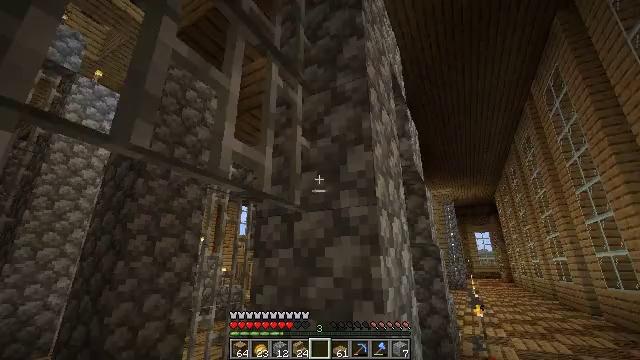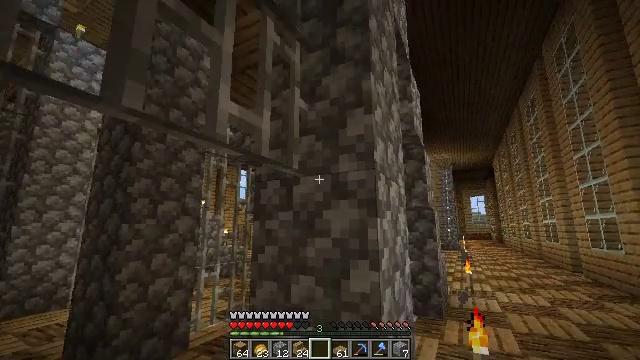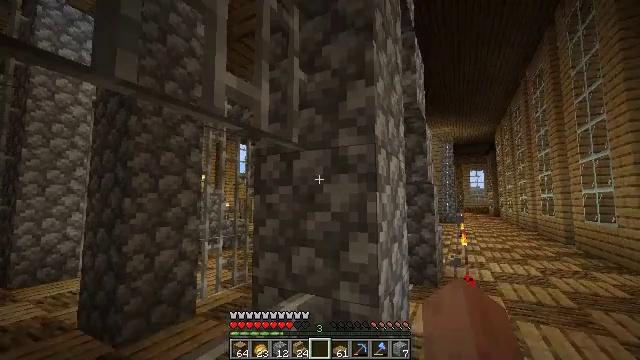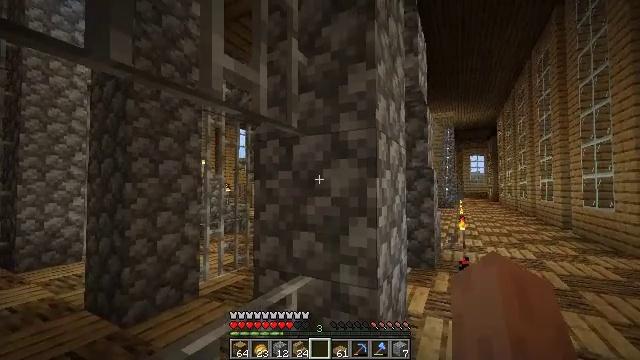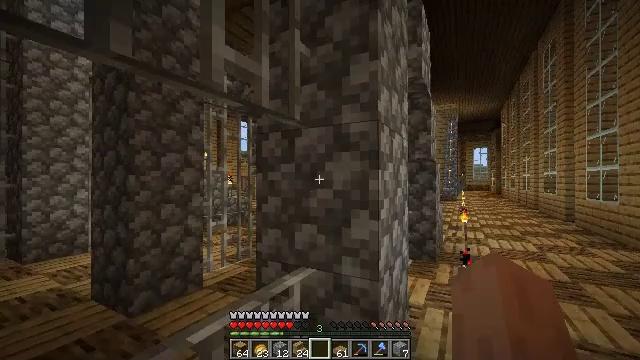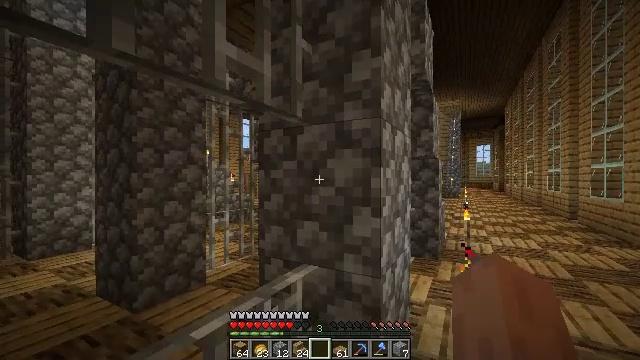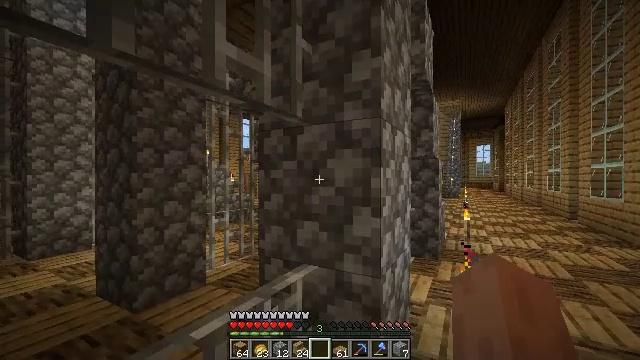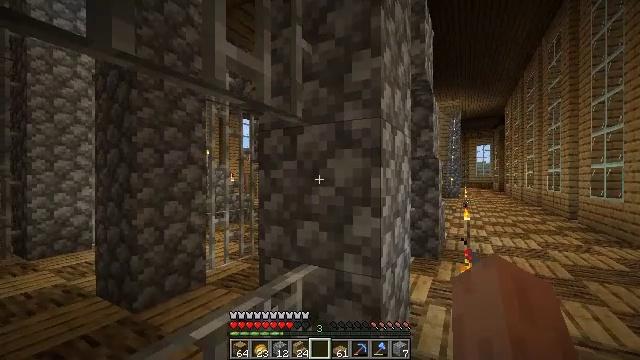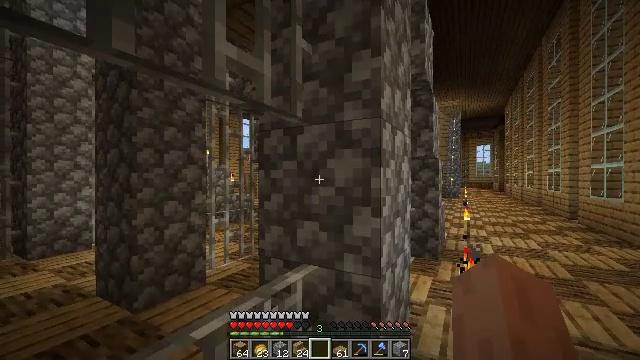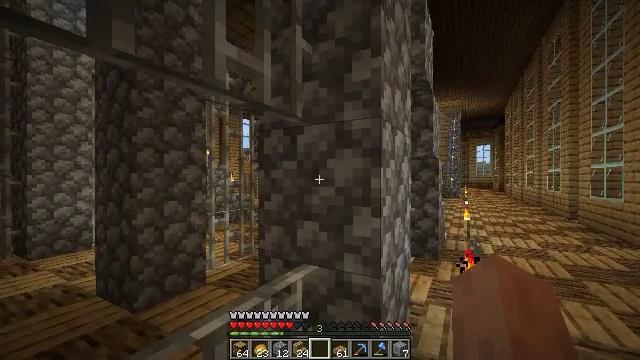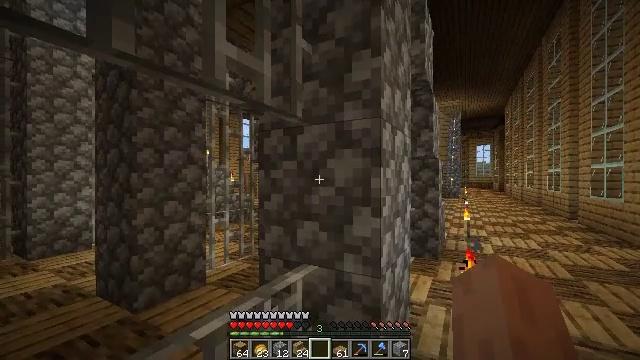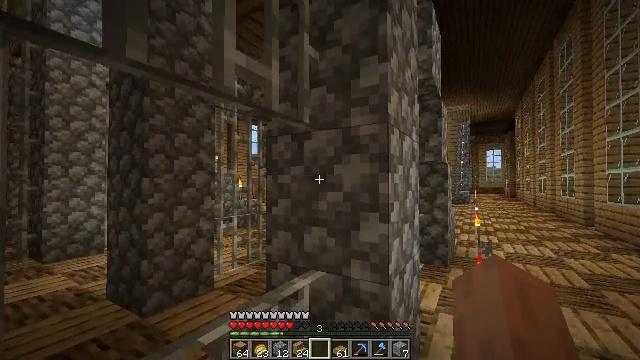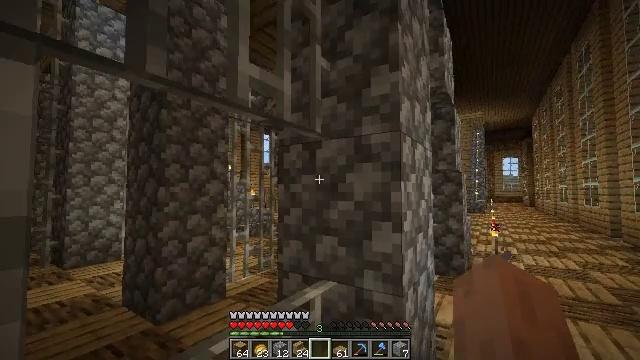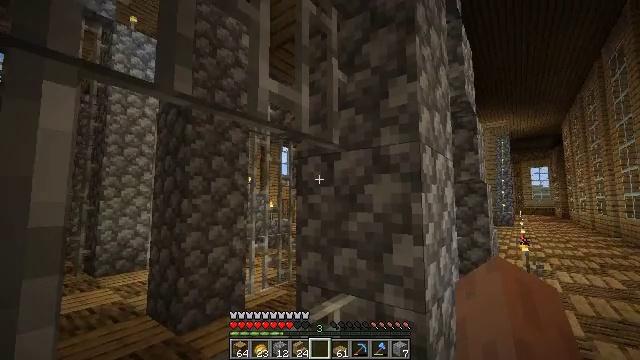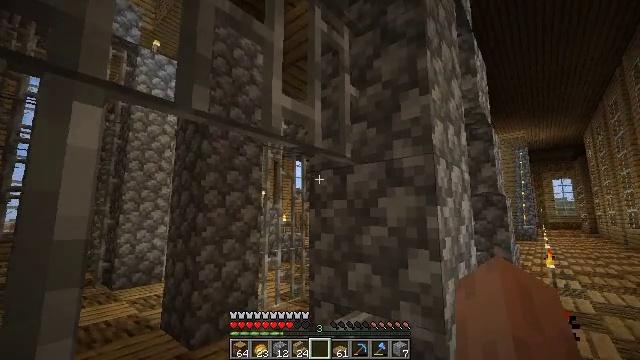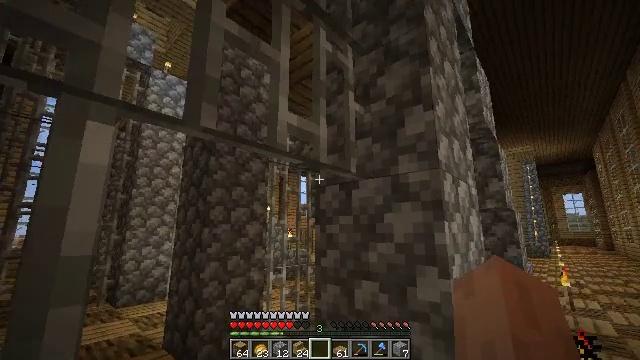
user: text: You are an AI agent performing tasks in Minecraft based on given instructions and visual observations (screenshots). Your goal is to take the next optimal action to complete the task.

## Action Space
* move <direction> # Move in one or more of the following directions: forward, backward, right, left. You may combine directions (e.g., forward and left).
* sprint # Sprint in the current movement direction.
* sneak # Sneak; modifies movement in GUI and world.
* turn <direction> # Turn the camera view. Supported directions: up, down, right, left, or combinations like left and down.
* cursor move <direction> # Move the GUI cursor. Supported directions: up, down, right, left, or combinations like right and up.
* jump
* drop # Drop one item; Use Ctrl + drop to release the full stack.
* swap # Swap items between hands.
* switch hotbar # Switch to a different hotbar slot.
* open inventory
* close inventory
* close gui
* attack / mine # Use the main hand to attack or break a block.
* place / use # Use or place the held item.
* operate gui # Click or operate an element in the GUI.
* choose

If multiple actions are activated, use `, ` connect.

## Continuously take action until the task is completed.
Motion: motion action
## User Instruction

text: Craft iron bars.
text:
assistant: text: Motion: turn down
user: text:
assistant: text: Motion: turn down
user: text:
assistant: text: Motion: turn down
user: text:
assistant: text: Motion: turn down
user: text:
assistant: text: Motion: no_op
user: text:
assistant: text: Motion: no_op
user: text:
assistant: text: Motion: no_op
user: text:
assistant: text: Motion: no_op
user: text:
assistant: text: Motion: no_op
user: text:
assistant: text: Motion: no_op
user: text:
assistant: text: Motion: turn left and up
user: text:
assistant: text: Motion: turn left and up
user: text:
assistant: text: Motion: turn left and up
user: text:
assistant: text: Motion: turn left and up
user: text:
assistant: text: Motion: turn left and up
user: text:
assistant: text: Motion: turn up
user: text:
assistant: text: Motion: turn up
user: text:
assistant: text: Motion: turn up
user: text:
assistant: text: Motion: no_op
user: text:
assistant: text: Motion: no_op
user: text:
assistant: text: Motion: no_op
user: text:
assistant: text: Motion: no_op
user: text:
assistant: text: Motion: no_op
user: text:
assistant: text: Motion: no_op
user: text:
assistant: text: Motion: no_op
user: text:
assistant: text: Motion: no_op
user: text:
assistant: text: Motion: no_op
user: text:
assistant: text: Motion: no_op
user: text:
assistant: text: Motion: turn right and down
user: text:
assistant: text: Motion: turn right and down